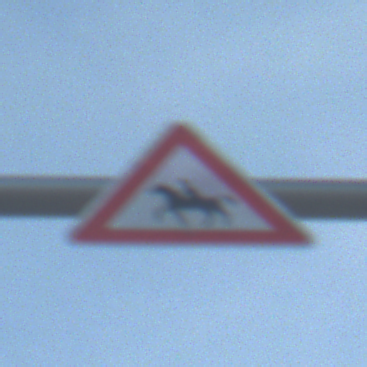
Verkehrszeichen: ReiterRechts
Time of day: SunriseSunset
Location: Outdoor (Beach)
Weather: PartlyCloudy
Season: NotSpecified
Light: Natural